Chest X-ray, PA view. Patient: 59 years old, sex M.
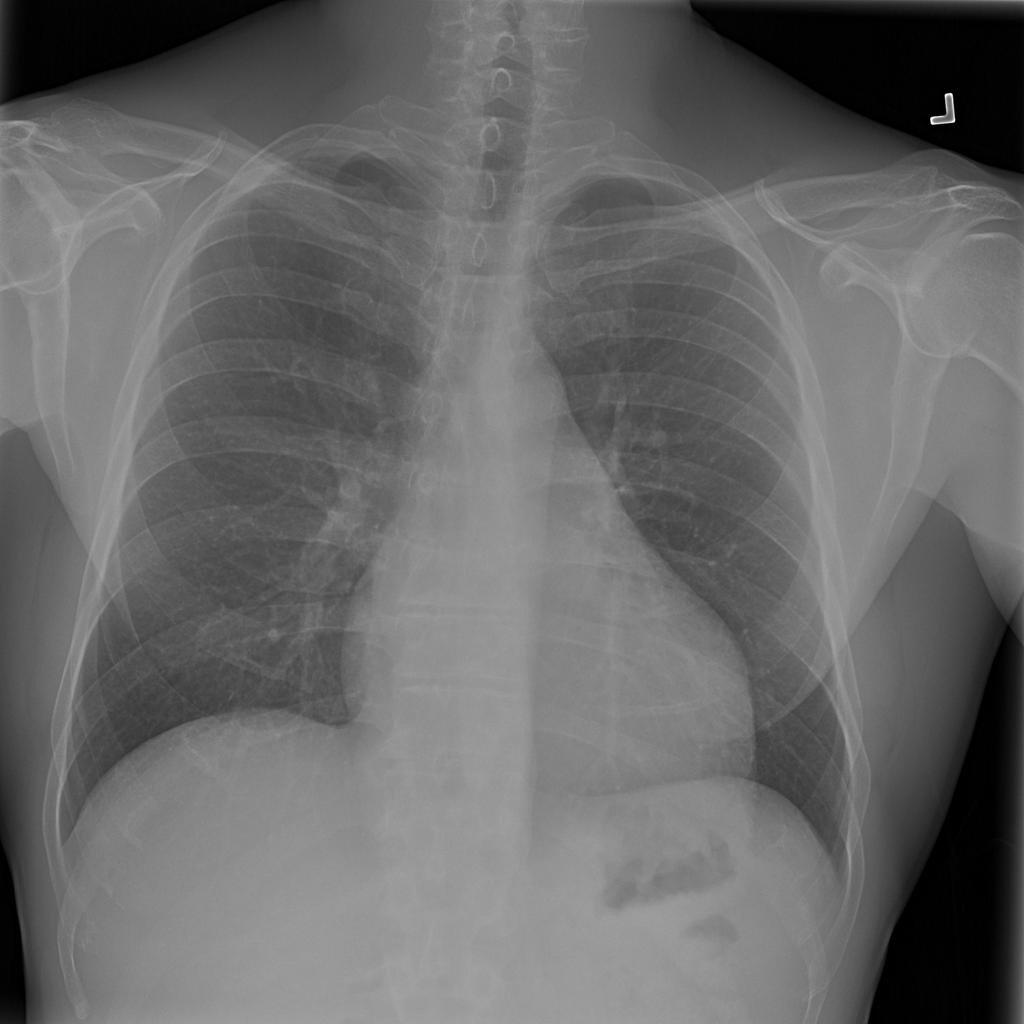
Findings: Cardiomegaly